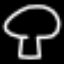
Label: mushroom